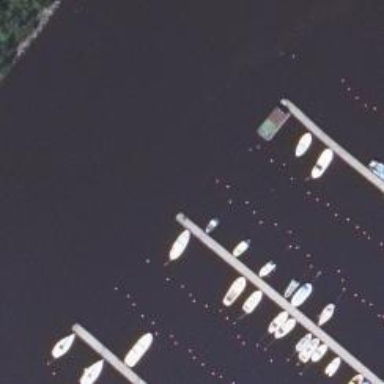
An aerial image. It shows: Pier with mooring facilities.